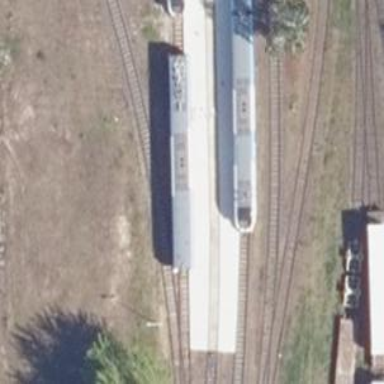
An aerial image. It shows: Railway spur service.